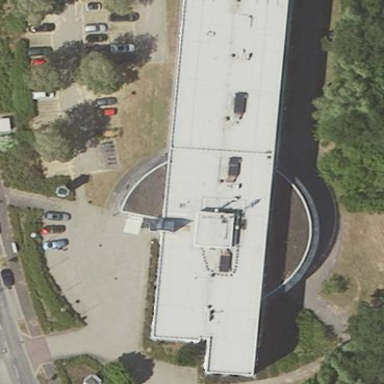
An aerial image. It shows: Commercial building.